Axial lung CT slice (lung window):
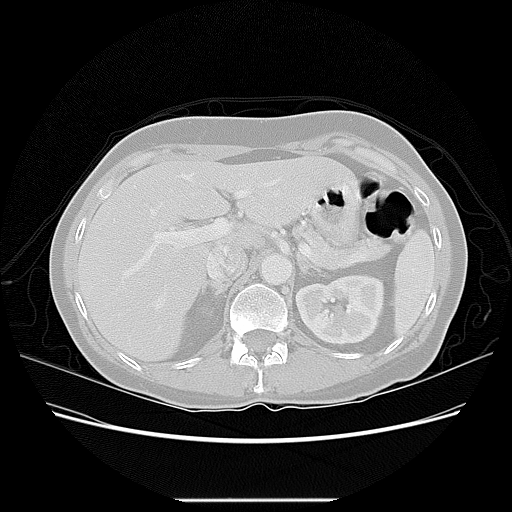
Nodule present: no